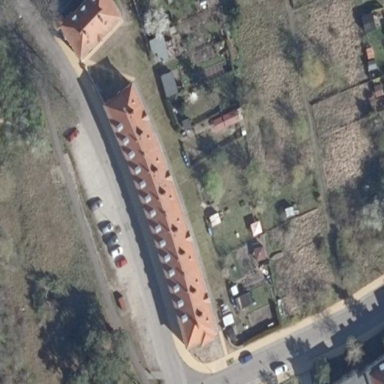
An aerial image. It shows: Hipped roof on residential building.